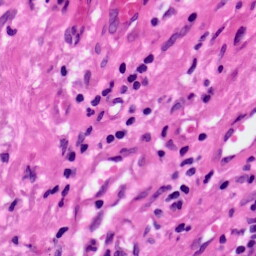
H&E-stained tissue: Lung